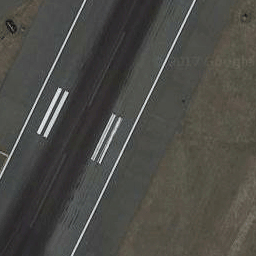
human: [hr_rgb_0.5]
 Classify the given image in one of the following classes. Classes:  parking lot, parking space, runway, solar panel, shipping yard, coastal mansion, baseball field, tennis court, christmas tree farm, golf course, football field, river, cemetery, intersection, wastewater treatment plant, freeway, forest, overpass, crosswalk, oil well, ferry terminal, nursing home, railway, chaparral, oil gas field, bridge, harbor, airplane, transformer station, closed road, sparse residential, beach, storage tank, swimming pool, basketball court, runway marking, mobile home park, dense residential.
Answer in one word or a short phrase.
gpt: runway